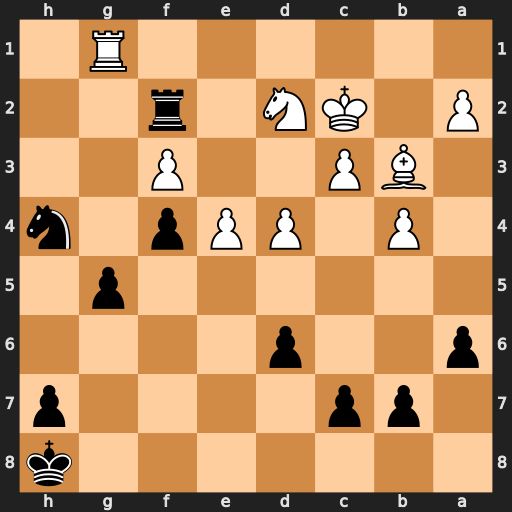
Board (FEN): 7k/1pp4p/p2p4/6p1/1P1PPp1n/1BP2P2/P1KN1r2/6R1
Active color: b
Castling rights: -
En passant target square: -
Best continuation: Rxd2+ Kxd2 Nxf3+ Ke2 Nxg1+ Kf2 Nh3+